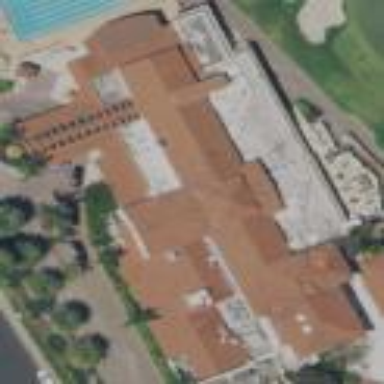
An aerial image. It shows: Building near golf course.